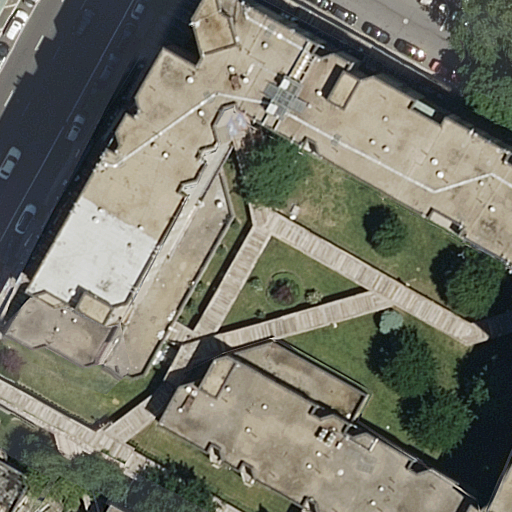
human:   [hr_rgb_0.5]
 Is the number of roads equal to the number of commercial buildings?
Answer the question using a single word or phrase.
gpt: no

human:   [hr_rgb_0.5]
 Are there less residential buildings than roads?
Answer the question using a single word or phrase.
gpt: yes

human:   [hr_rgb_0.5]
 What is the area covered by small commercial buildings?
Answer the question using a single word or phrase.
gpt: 0m2

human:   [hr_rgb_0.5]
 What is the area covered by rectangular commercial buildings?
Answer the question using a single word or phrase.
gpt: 0m2

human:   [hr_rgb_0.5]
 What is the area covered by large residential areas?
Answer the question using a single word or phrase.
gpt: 8560m2

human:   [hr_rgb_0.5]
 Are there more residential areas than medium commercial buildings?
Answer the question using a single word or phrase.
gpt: yes

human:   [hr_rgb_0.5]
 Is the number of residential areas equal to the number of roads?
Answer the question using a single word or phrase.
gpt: no

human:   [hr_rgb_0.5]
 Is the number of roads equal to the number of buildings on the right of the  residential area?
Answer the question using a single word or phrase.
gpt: no

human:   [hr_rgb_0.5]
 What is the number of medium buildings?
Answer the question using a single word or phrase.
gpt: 0

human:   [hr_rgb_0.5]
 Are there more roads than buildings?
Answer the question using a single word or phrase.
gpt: yes

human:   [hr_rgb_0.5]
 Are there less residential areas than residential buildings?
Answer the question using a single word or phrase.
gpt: yes

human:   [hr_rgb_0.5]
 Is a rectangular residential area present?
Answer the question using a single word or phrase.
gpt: yes

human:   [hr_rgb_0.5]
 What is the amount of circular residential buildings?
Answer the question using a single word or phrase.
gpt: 0

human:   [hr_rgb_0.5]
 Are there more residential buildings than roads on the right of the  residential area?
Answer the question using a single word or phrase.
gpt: yes

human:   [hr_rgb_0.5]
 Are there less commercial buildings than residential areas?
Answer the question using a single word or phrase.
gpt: yes

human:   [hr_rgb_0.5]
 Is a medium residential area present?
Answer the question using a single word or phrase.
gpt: no

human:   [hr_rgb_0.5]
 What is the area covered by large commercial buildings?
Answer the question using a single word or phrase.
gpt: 0m2

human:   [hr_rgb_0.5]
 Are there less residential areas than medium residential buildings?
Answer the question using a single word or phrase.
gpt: no

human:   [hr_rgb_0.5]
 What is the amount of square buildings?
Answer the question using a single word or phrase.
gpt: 0

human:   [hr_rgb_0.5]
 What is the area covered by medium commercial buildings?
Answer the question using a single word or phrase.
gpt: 0m2

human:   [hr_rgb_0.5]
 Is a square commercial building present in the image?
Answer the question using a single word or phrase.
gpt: no

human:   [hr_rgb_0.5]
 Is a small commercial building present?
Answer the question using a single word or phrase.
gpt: no

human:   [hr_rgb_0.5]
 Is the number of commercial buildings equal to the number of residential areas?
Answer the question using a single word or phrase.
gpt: no

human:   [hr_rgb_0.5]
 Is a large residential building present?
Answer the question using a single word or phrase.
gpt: no

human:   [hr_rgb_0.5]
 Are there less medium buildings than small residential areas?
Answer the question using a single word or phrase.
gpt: no

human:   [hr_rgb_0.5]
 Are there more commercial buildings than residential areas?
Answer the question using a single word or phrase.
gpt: no

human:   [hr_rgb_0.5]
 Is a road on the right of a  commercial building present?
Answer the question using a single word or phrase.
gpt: no

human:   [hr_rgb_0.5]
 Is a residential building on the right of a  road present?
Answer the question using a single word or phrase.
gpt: yes

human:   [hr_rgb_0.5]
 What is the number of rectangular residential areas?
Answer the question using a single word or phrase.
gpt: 1

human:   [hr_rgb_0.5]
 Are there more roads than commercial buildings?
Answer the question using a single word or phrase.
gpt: yes

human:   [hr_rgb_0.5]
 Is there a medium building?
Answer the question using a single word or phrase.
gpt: no

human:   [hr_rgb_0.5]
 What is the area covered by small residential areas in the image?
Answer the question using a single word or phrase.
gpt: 0m2

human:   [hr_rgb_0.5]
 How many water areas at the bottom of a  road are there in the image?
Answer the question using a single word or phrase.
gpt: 0

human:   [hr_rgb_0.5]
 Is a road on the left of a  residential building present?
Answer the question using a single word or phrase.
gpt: yes

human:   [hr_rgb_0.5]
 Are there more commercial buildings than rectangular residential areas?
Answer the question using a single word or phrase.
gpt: no

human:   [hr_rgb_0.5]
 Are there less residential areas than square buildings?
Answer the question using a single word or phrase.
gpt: no